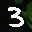
Label: 3